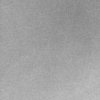
Label: dusty